Brain MRI, FLAIR slice (ischemic stroke SISS case)
Modalities acquired: T1|T2|DWI|FLAIR
Volume shape: 230x230x154 voxels, spacing: 1x1x1 mm
Slice 90 of 154
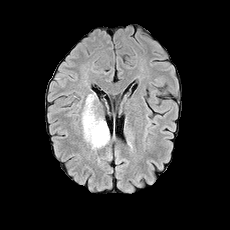
Lesion size: 29842 voxels